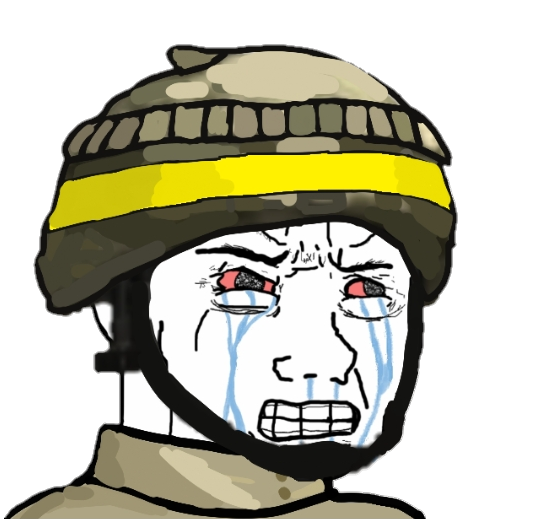
Label: 5_Crying_Wojak